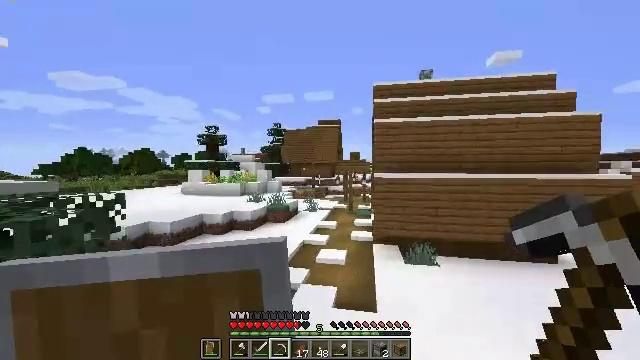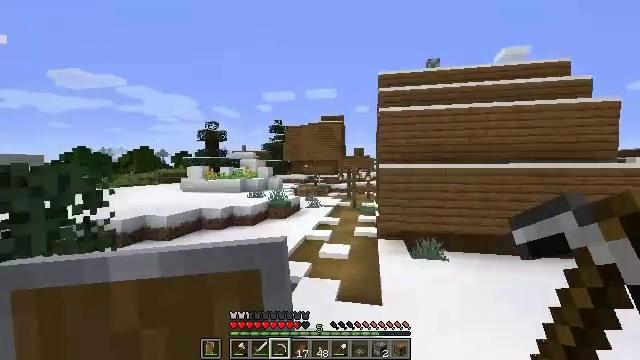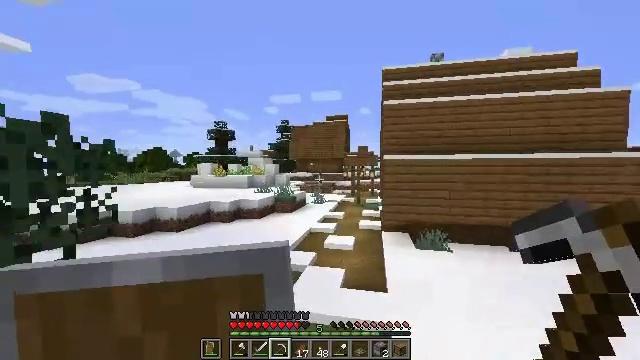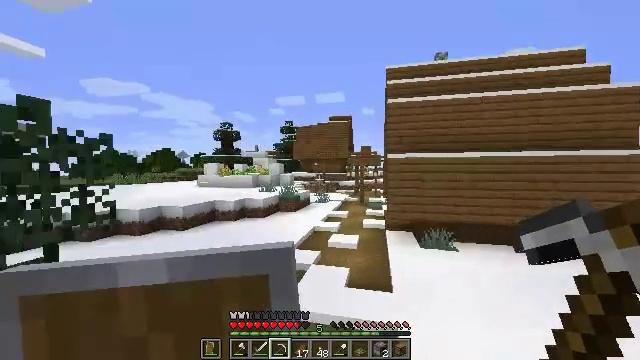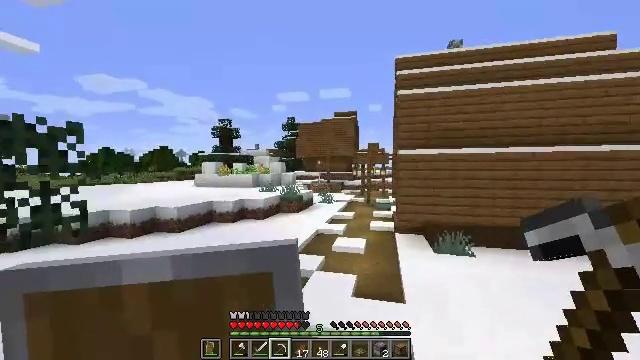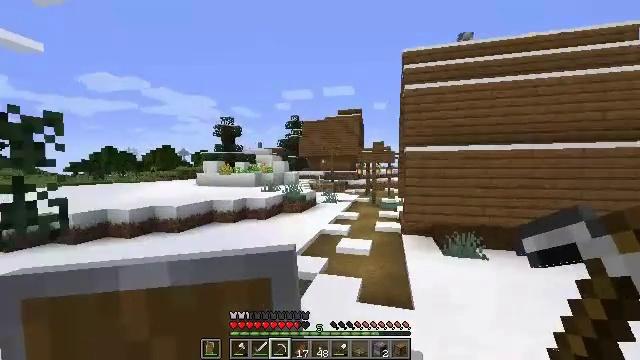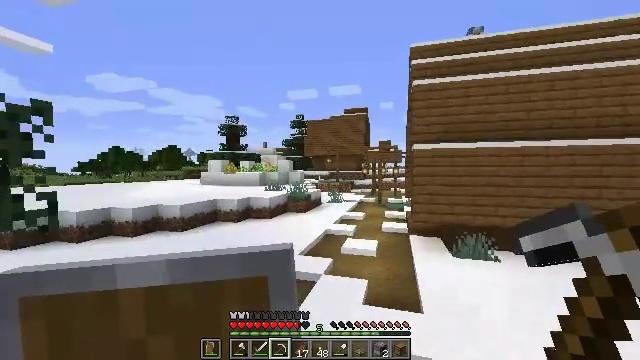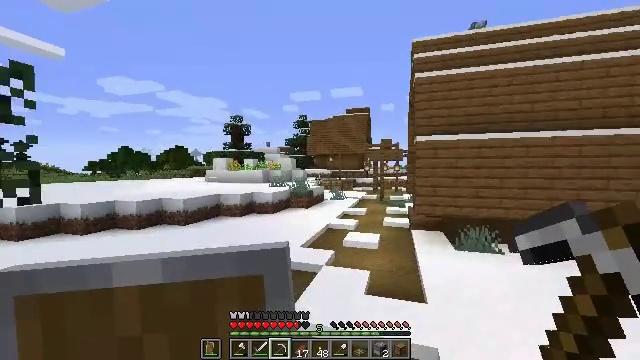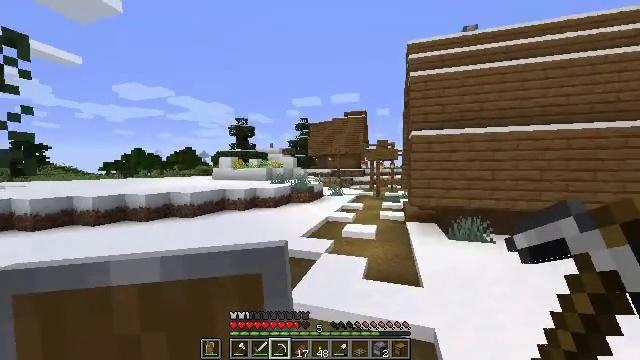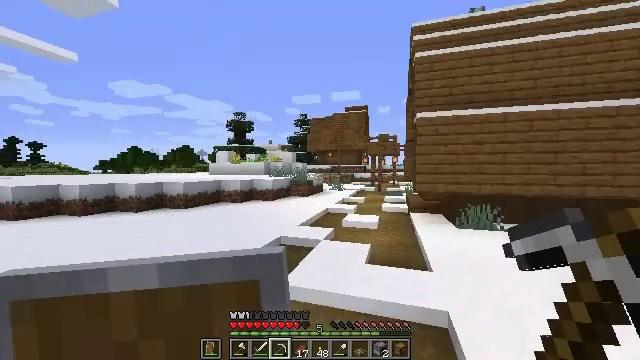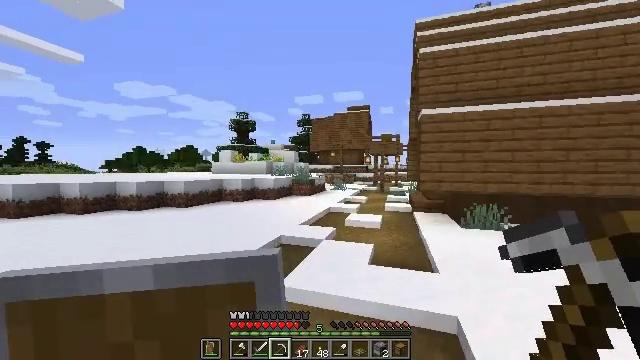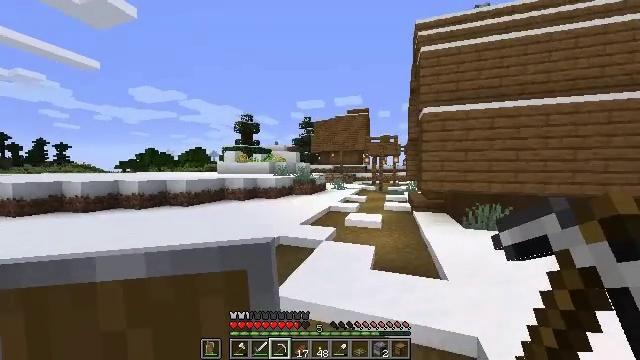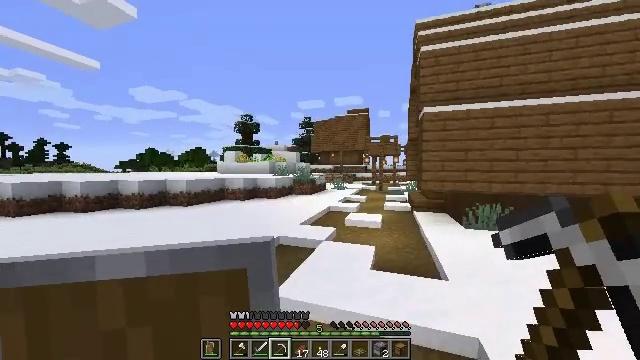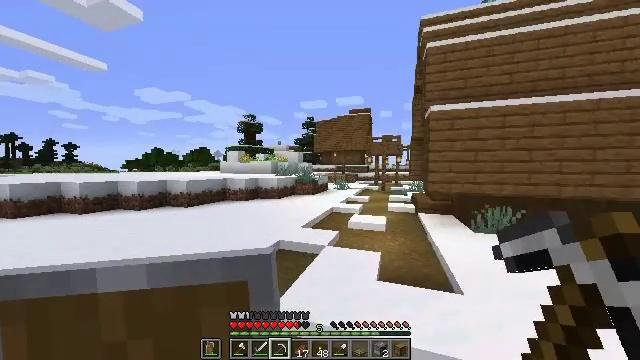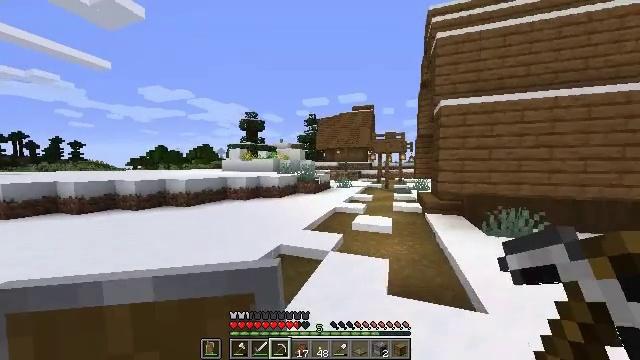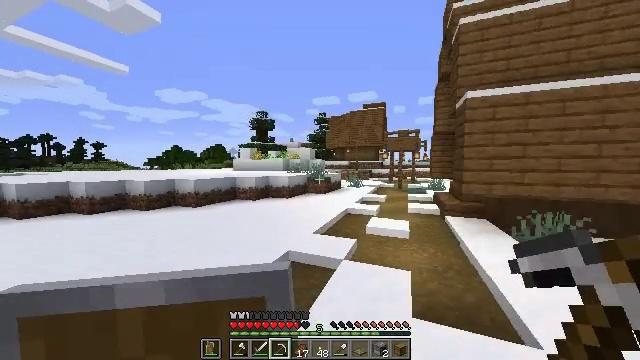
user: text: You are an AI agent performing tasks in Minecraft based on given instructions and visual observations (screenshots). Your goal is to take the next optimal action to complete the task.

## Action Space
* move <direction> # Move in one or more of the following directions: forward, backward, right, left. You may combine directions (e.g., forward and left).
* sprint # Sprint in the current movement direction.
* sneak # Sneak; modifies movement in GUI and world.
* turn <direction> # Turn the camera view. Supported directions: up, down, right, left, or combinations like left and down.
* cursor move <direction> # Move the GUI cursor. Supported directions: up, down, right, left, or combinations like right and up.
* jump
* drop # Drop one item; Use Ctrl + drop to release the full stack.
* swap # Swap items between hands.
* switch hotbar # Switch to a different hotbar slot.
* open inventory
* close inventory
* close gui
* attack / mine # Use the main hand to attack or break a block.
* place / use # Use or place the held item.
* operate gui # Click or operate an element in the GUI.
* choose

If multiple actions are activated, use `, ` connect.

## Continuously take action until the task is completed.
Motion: motion action
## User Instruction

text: Destroy the wheat to collect it.
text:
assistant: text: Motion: move forward
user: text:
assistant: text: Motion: move forward, turn left
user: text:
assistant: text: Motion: move forward
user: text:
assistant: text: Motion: move forward
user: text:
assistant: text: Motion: move forward
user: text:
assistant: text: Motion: move forward, sprint, turn left
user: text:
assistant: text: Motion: move forward, sprint
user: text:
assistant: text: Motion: move forward, sprint
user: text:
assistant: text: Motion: move forward, sprint
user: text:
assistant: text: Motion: move forward
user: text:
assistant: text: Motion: move forward
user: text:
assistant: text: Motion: move forward
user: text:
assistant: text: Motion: move forward
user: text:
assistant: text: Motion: move forward
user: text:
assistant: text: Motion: move forward, turn left
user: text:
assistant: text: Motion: move forward, turn left
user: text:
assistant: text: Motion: move forward
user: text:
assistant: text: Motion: move forward
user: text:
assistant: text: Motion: move forward
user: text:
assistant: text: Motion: move forward, jump
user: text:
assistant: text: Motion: move forward, jump
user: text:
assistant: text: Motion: move forward, jump
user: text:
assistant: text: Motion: move forward, jump
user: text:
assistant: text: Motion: move forward, jump
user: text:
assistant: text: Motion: move forward
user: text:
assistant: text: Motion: move forward
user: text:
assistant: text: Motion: move forward
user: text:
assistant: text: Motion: move forward
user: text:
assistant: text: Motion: move forward
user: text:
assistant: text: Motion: move forward